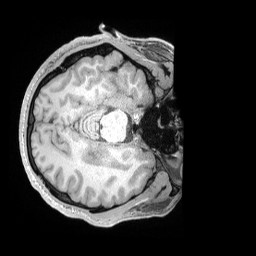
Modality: T1w
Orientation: axial
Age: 36
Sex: male
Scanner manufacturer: siemens
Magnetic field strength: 3 T
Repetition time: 2 s
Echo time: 0.00211 s